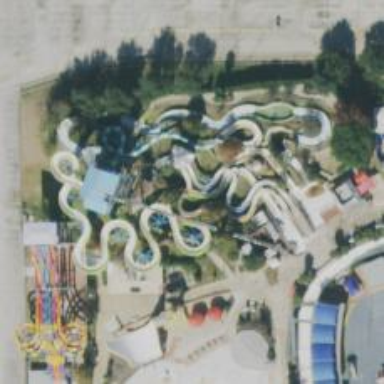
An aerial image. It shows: Water slide attraction.